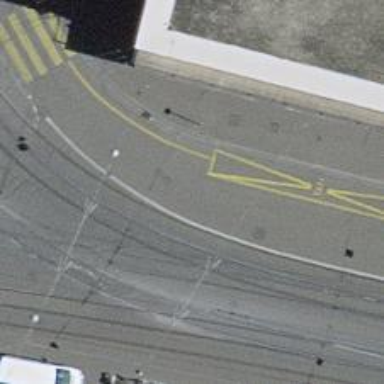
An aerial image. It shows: Unclassified asphalt road with asphalt sidewalk on the right side.